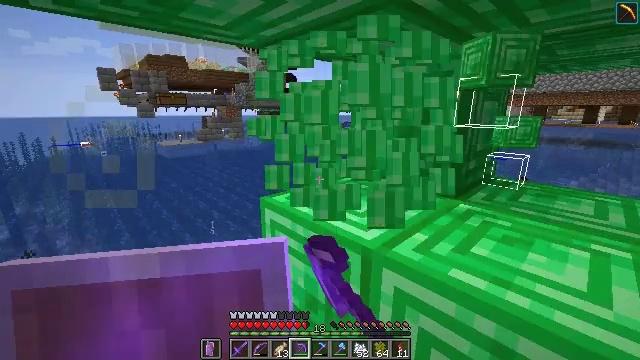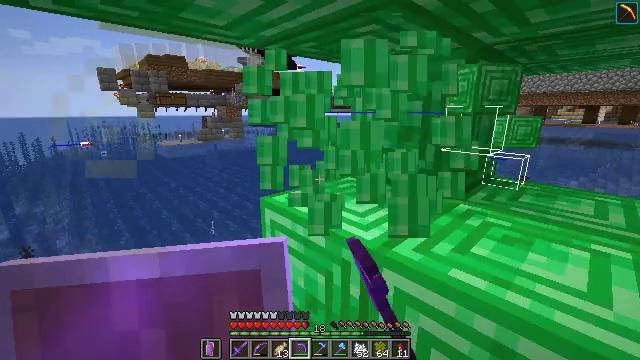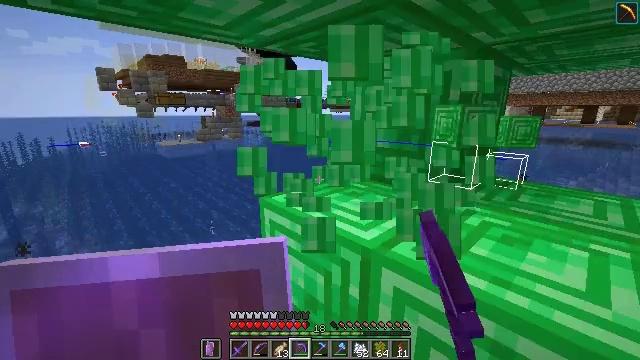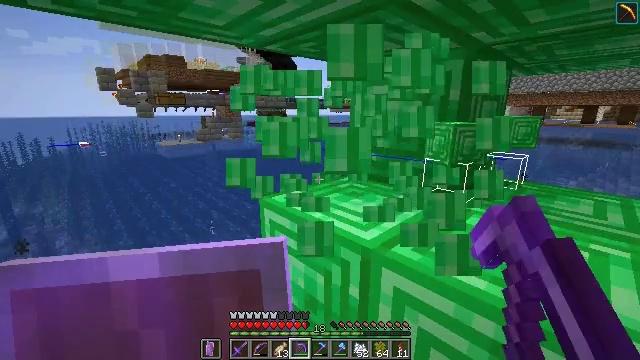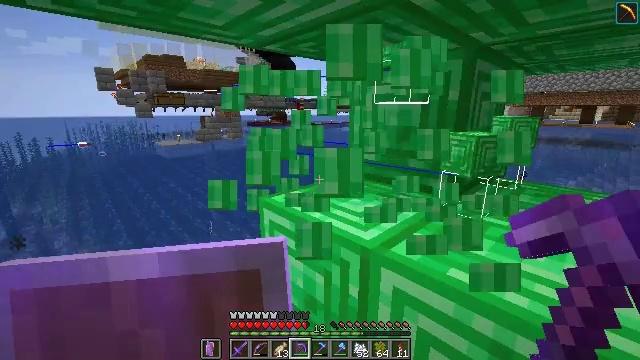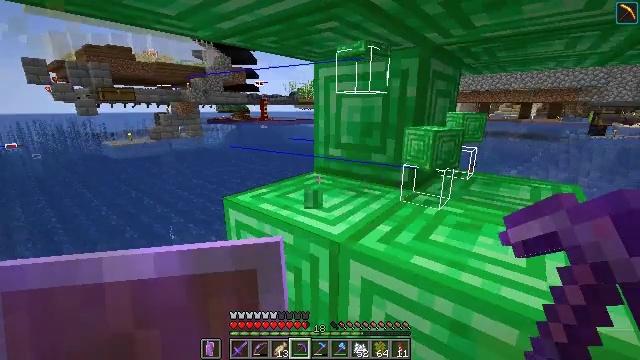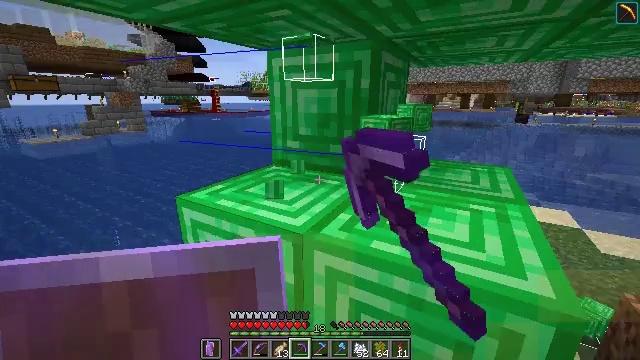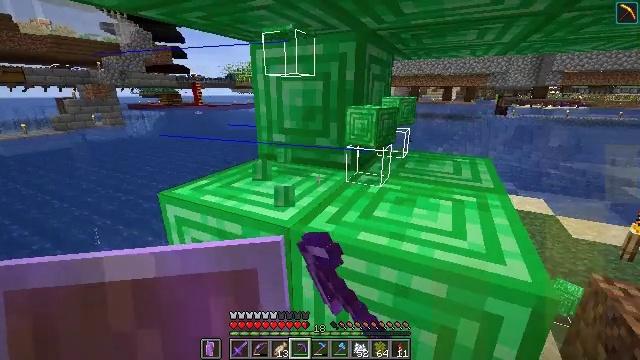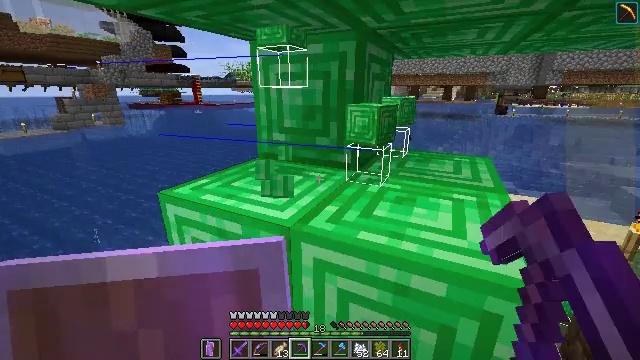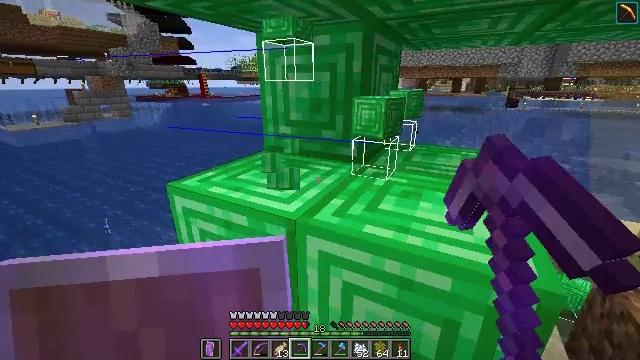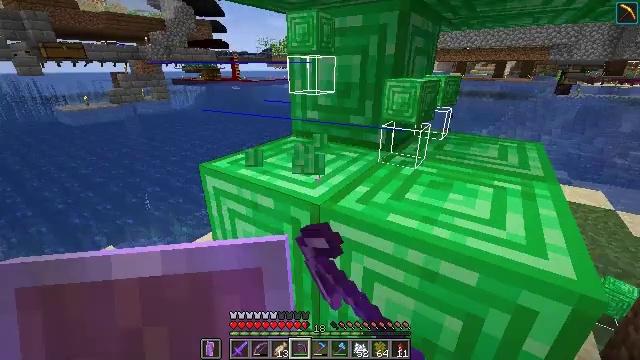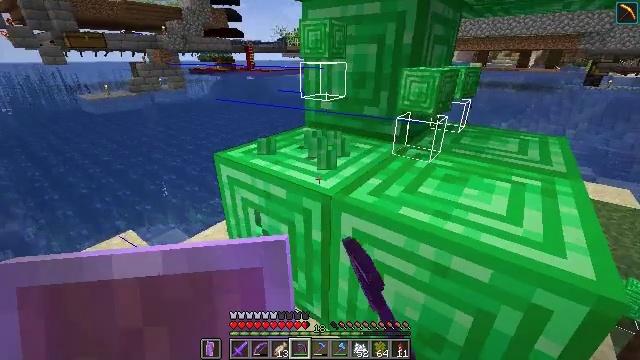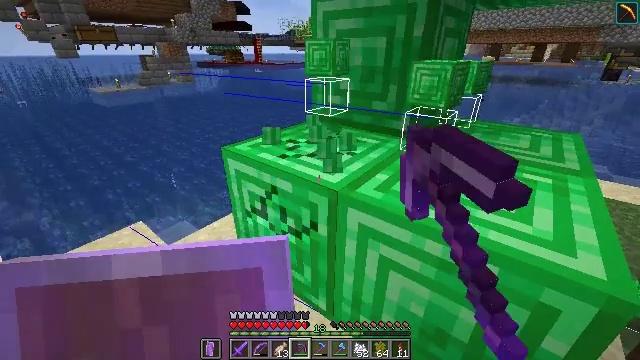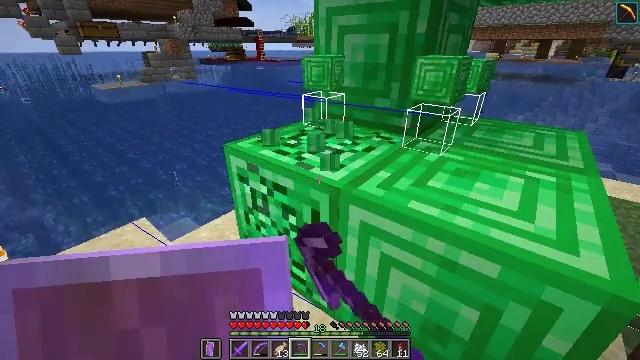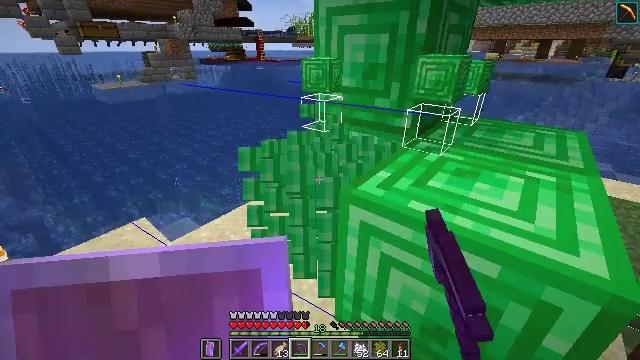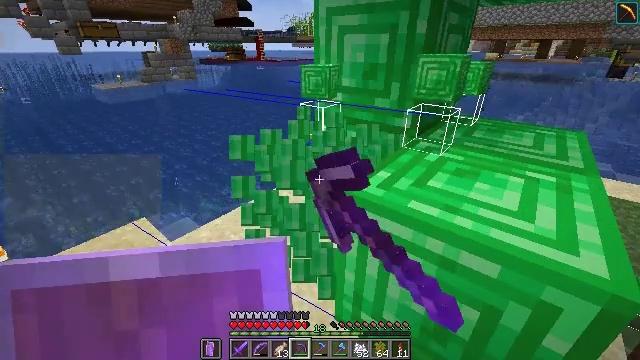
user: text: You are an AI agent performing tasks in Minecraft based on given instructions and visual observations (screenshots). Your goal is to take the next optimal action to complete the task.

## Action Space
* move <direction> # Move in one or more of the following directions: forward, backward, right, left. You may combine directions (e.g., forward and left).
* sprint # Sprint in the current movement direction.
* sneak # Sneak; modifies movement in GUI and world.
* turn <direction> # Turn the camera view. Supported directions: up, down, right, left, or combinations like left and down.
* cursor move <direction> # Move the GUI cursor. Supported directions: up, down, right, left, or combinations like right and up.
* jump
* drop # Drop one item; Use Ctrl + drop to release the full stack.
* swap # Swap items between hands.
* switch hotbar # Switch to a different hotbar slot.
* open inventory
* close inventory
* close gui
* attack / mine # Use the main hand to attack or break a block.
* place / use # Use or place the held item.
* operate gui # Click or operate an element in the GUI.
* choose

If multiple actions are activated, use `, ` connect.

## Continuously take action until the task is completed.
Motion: motion action
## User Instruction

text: Gather the emerald block from a structure.
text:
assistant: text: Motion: attack / mine
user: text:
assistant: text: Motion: attack / mine
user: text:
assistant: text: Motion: attack / mine
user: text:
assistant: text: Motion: attack / mine
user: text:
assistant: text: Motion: turn right, attack / mine
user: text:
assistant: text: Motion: turn right and down, attack / mine
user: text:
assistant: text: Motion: turn right and down, attack / mine
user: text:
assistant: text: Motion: attack / mine
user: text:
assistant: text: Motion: turn left and down, attack / mine
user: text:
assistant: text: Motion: turn left and down, attack / mine
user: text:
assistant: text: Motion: turn left and down, attack / mine
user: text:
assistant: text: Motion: turn left and down, attack / mine
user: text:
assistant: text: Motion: attack / mine
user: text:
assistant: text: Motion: attack / mine
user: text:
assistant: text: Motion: attack / mine
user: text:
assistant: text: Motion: attack / mine
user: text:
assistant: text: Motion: turn right, attack / mine
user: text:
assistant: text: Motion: turn right, attack / mine
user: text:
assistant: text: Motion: turn right, attack / mine
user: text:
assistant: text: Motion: turn right, attack / mine
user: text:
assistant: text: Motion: turn right, attack / mine
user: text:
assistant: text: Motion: turn right, attack / mine
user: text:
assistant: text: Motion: attack / mine
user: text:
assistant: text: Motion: attack / mine
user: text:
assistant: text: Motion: attack / mine
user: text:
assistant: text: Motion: attack / mine
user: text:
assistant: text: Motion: attack / mine
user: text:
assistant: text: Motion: attack / mine
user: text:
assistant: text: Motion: move forward, attack / mine
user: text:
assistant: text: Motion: move forward, attack / mine